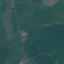
Land use / land cover: Pasture